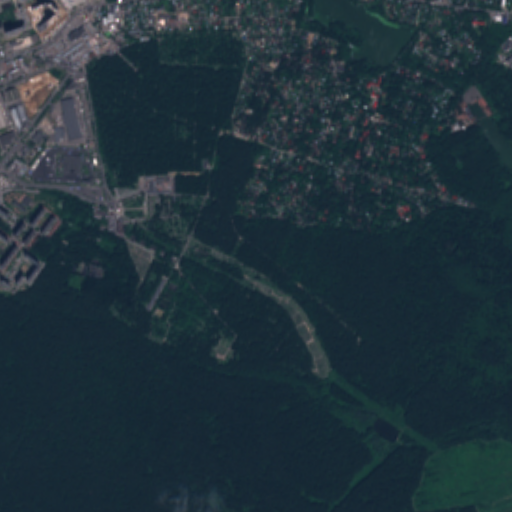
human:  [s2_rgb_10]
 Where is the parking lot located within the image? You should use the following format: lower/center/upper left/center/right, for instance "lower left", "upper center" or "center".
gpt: The parking lot is located in the upper left of the image.
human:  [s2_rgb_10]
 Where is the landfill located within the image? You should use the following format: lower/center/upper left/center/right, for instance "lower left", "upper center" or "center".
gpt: There is no landfill in the image.